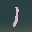
Label: 1